Aerial crown-view tile of a tropical tree (Barro Colorado Island, Panama), acquired 20250818:
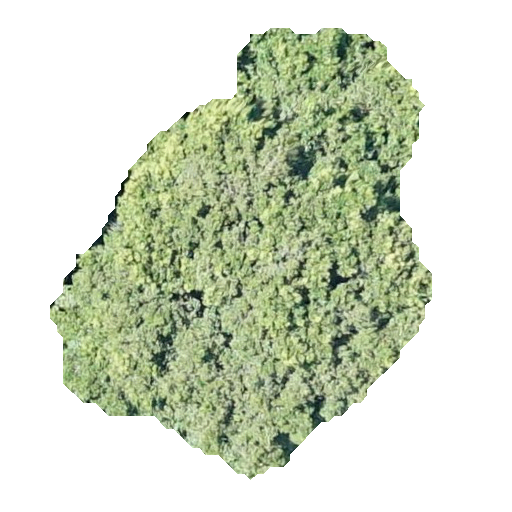
Species: Prioria copaifera
GBIF accepted scientific name: Prioria copaifera
Crown area: 160.635 m²